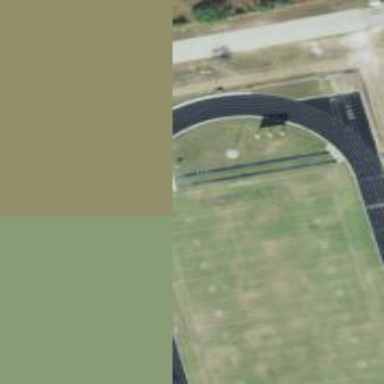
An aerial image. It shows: Athletics track located in leisure land area.